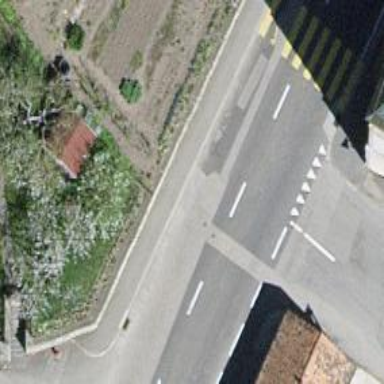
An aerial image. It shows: Secondary road with asphalt surface.